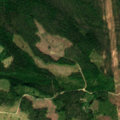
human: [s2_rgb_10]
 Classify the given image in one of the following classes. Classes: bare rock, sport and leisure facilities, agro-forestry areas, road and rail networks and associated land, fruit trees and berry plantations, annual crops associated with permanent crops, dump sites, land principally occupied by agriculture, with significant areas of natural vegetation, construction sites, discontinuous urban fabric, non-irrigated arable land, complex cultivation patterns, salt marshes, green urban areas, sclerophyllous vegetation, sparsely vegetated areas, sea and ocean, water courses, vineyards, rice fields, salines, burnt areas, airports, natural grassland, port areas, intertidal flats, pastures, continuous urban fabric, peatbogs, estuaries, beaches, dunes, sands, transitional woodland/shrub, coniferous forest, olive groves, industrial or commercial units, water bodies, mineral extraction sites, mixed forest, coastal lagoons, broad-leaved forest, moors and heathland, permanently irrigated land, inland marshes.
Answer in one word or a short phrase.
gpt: coniferous forest, mixed forest, transitional woodland/shrub